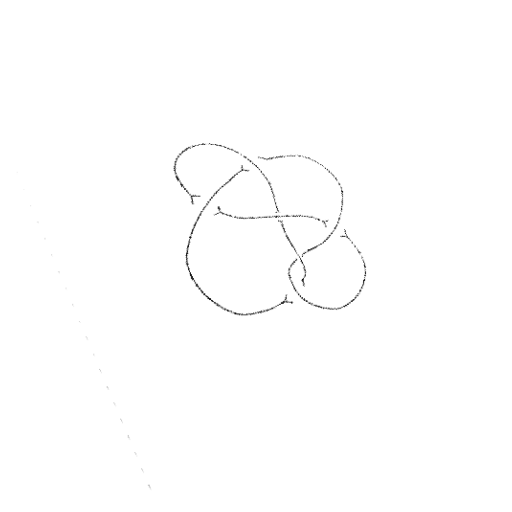
Crossing number: 6